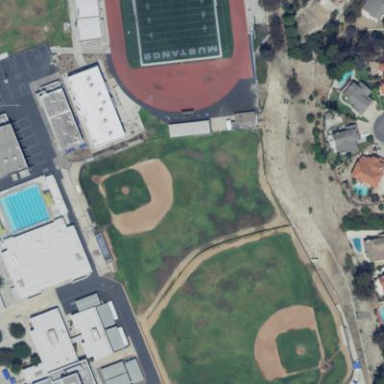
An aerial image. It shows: Baseball pitch for leisure and sports activities.